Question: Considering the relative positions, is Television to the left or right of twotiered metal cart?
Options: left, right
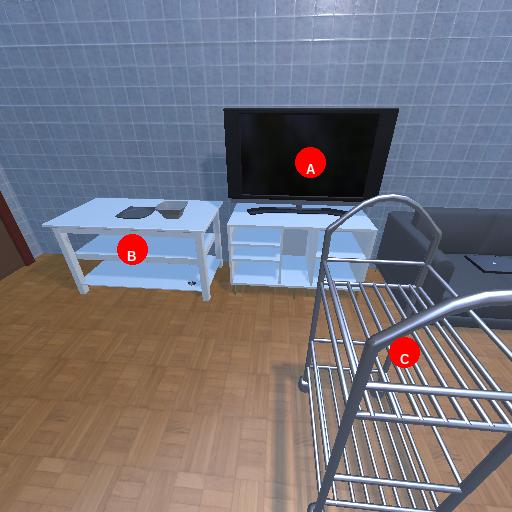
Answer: left